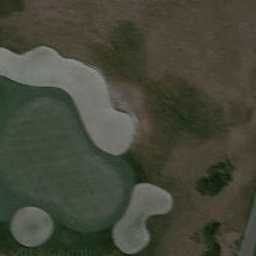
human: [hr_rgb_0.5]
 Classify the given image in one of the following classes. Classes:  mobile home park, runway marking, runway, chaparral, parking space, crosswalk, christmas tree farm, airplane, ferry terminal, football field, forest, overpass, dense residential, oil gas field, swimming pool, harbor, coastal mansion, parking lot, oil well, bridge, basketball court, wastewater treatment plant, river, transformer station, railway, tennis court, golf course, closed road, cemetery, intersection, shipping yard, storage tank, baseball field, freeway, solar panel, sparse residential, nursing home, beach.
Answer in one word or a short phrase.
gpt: golf course